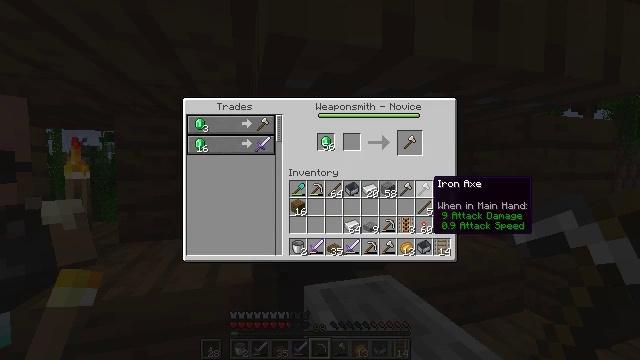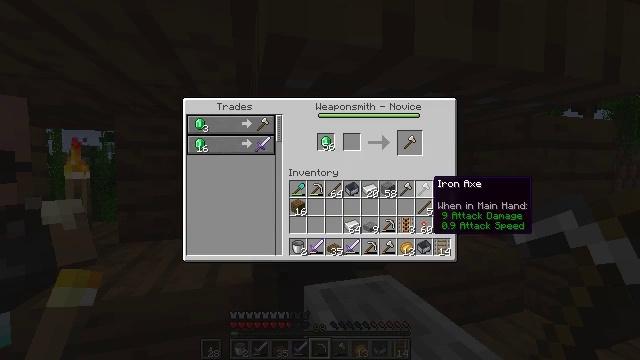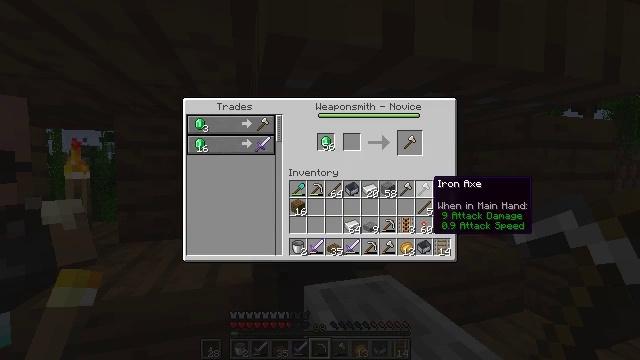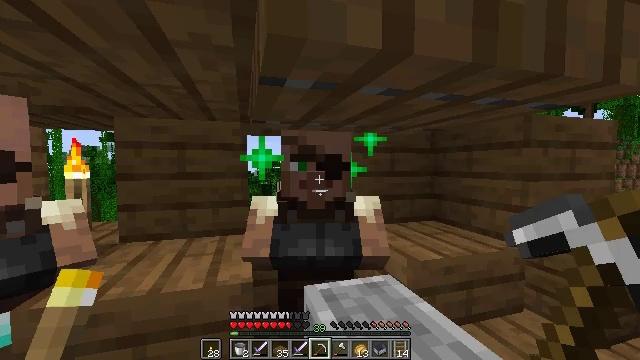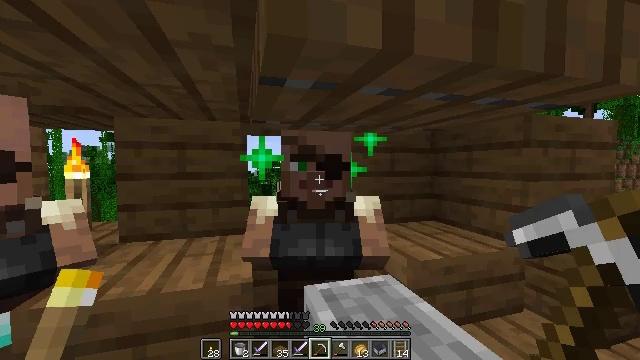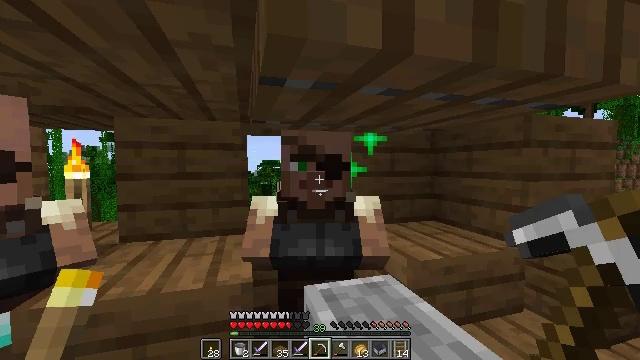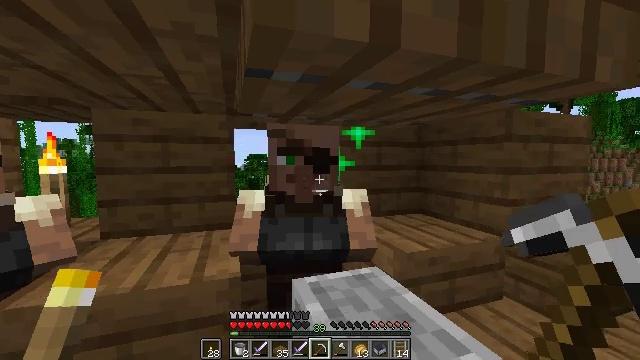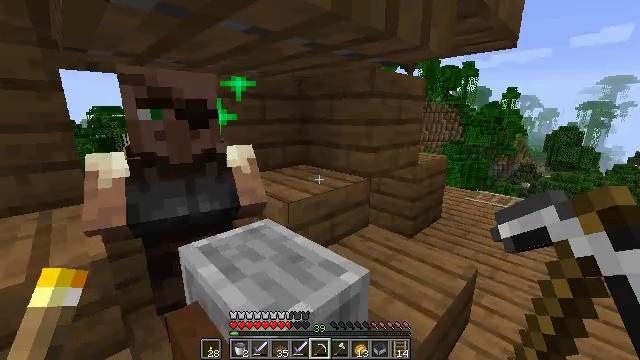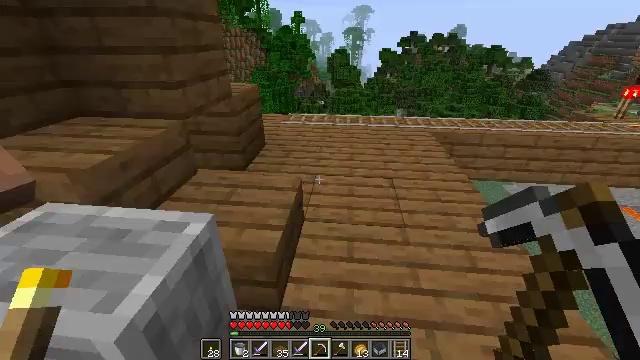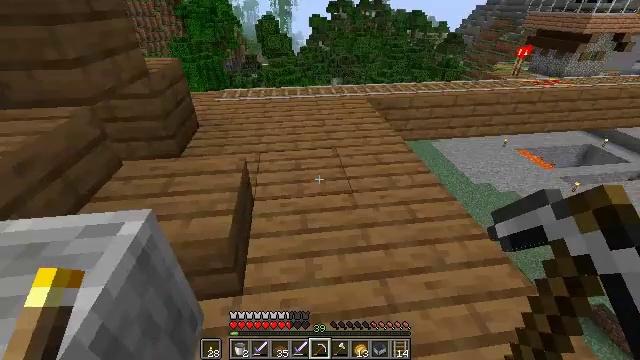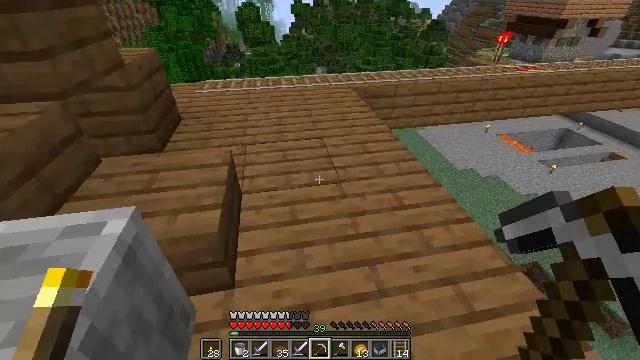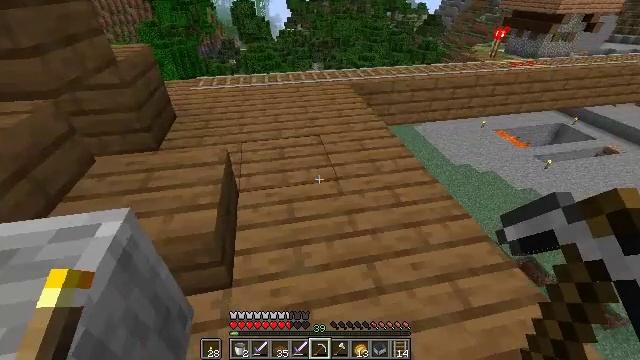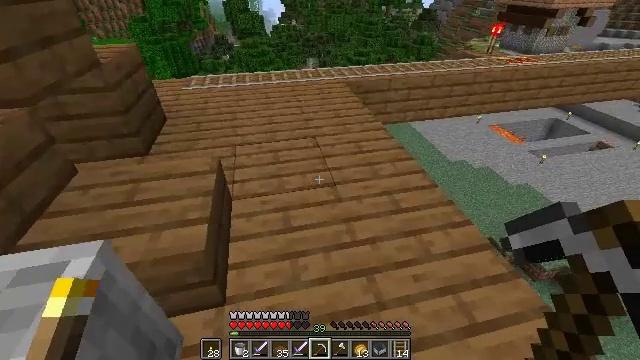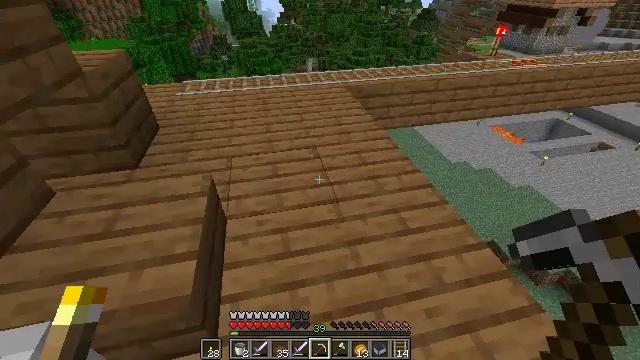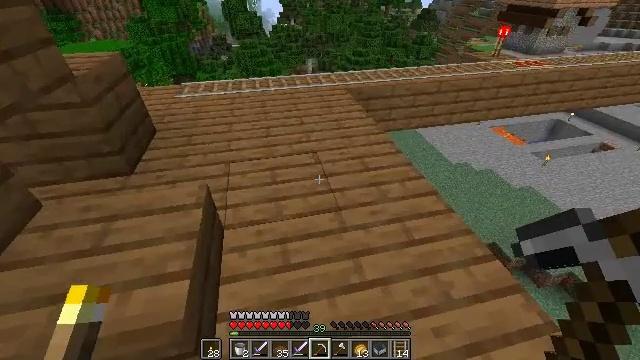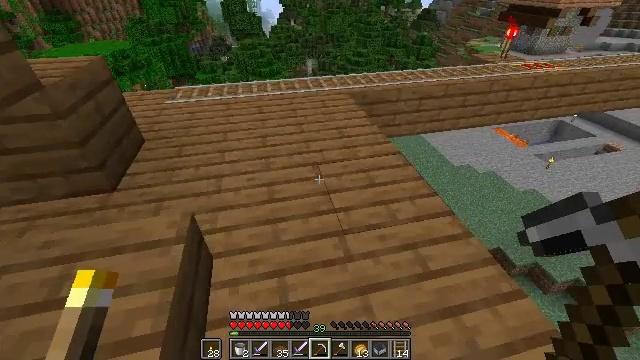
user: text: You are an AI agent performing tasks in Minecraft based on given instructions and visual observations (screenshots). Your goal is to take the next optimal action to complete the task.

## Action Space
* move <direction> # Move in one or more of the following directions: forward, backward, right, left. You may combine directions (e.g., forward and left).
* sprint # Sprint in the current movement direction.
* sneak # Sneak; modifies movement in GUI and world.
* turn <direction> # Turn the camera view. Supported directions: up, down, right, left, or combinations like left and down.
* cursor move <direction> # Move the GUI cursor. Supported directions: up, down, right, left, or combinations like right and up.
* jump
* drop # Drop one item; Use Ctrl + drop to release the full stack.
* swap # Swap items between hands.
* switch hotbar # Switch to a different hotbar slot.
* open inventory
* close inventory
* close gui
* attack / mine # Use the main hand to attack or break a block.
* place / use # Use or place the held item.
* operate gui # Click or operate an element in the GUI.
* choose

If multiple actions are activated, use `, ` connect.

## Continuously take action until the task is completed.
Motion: motion action
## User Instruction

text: Get an emerald by using the crafting table.
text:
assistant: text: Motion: no_op
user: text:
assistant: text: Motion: no_op
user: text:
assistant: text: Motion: no_op
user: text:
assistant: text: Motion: close gui
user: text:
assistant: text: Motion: no_op
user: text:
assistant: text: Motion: turn right and down
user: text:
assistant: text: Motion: turn right and down
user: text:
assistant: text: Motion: turn right and down
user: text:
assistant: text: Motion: turn right and down
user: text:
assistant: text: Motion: turn right and down
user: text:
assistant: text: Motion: move forward
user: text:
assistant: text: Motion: move forward, turn right
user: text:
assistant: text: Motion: move forward
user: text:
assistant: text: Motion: move forward
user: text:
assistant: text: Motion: move forward
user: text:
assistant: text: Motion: move forward, sprint, turn left
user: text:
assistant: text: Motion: move forward, sprint, turn left
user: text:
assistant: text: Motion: move forward, sprint, turn left
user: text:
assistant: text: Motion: move forward, sprint, turn left
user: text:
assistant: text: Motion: move forward, turn left
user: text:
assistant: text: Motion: move forward, turn left
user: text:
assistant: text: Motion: move forward, sprint, turn left
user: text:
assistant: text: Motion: move forward, sprint, turn left
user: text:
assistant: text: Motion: move forward, sprint, turn left
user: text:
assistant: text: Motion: move forward, sprint, turn left
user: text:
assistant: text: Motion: move forward, turn left
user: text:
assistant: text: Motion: move forward, turn left
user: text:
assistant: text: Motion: move forward
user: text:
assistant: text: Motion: move forward
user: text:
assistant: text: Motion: turn left and down